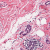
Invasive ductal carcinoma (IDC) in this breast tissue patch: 1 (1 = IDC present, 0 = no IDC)